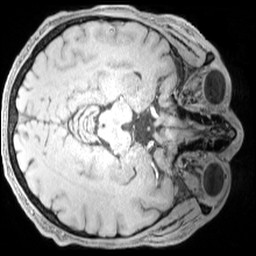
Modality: T1w
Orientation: axial
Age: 27
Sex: male